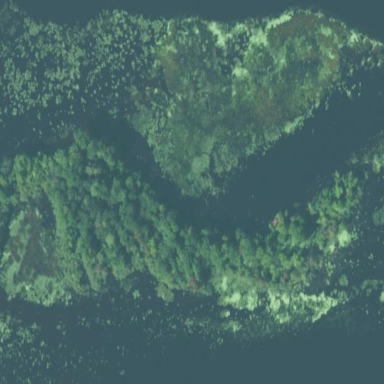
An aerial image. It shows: Islet in nature reserve with forest land use.